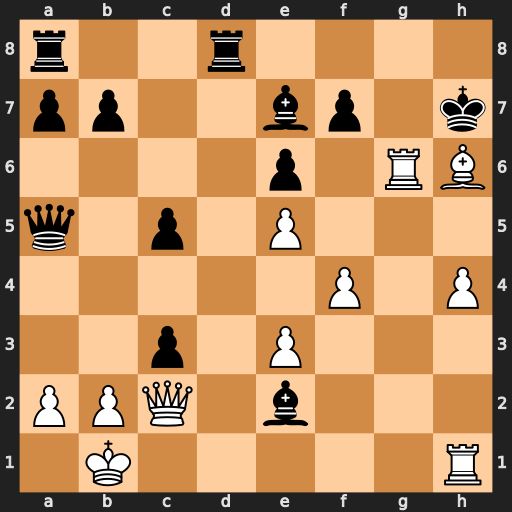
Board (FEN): r2r4/pp2bp1k/4p1RB/q1p1P3/5P1P/2p1P3/PPQ1b3/1K5R
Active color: w
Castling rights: -
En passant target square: -
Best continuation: Rg7+ Kxh6 Qh7#